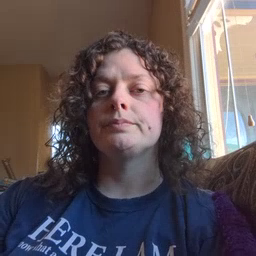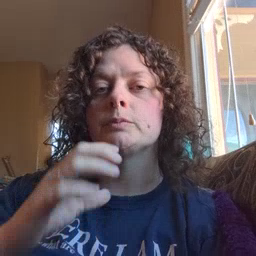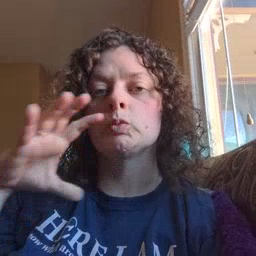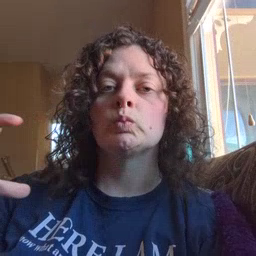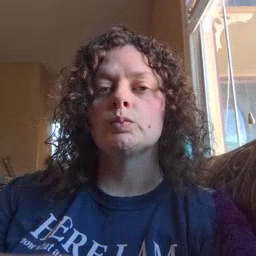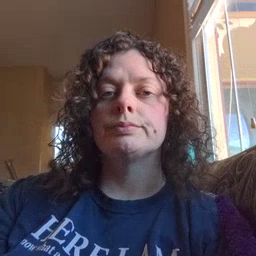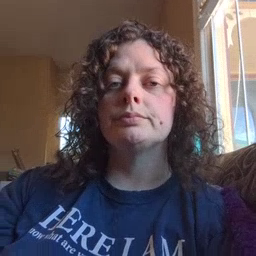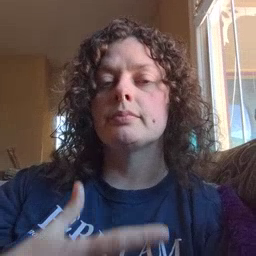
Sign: balloon